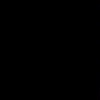
Label: space